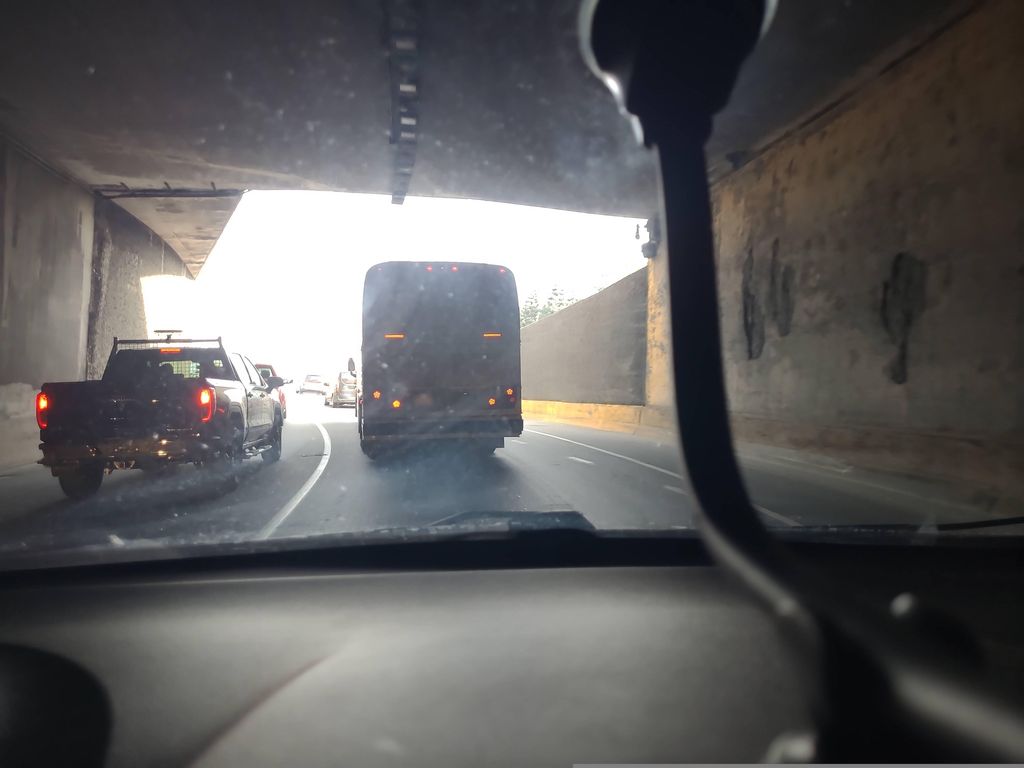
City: montreal